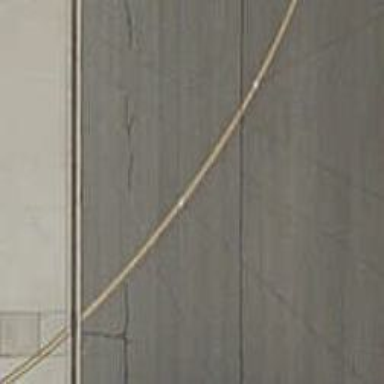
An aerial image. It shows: View of taxiway at the airport.